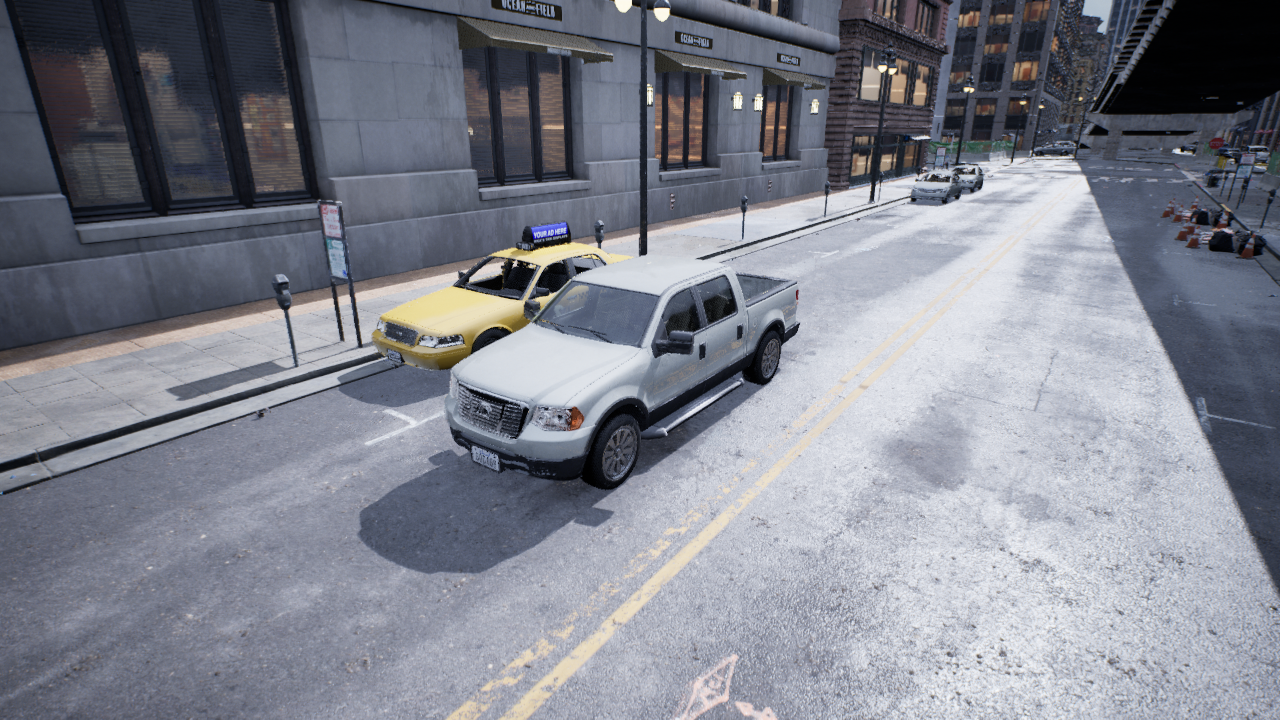
Venue: downtown
Lighting: overcast
Vehicle rig: pickup